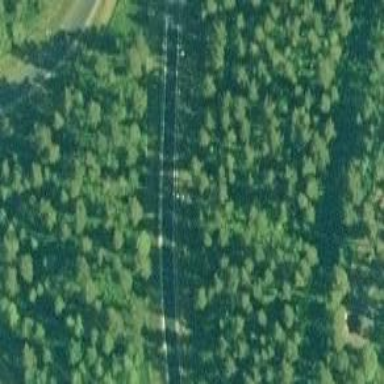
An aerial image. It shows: Forest with mixed types of leaves.